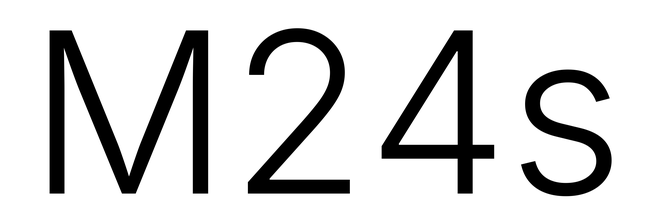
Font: Inter_Light